Interaction volume radius: 5 \u00c5
Interaction volume height: 25 \u00c5
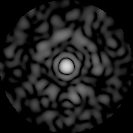
Disorder parameter: 0.8253